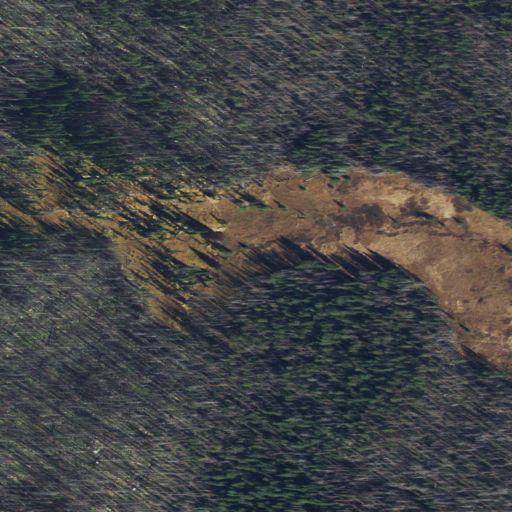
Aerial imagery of plain(s) in Idaho named Harlan Meadows containing grassland, evergreen forest, woody wetlands, and shrub